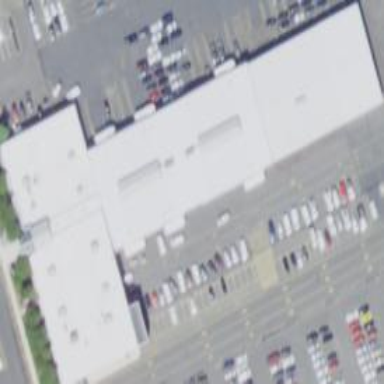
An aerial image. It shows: Retail building.